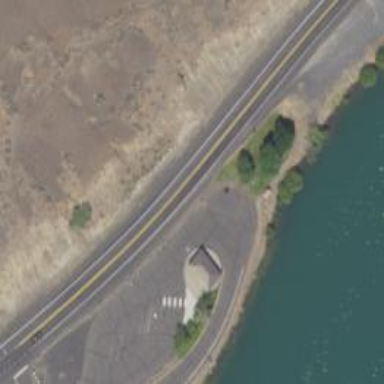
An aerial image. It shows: Rest area along the road.